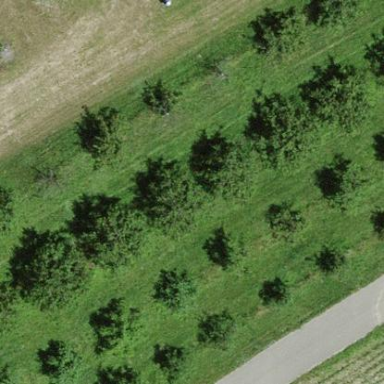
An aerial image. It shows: Orchard.